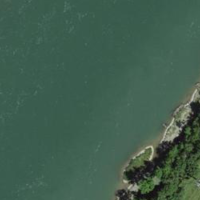
EUNIS habitat code: 15
Species observed at this site:
Mergus merganser